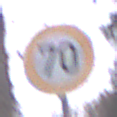
Verkehrszeichen: Geschwindigkeit70
Umgebung: Outdoor, Nature
Tageszeit: Midday
Wetter: Overcast
Licht: Natural
Jahreszeit: Autumn
Kontrast: LowContrast